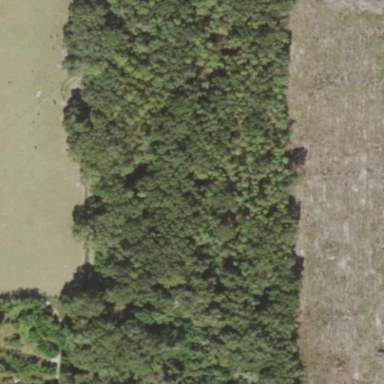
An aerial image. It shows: Forest with needle-leaved trees.